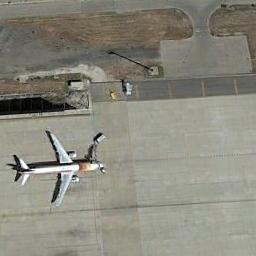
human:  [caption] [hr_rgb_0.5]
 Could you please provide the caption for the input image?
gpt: A white plane with red patches was parked on the ground .

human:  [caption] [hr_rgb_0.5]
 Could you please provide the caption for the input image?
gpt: A plane is parked on the open space .

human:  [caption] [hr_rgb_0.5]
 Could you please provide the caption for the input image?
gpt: A plane with the red mark parked on the airport and the lawn beside .

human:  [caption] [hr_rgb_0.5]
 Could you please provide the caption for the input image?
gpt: An airplane with an orange fuselage parked on a clearing .

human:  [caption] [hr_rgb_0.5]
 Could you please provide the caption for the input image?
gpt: There is an airplane in the parking lot .